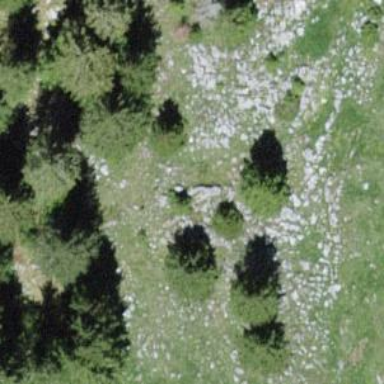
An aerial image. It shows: Needle-leaved tree in its natural environment.